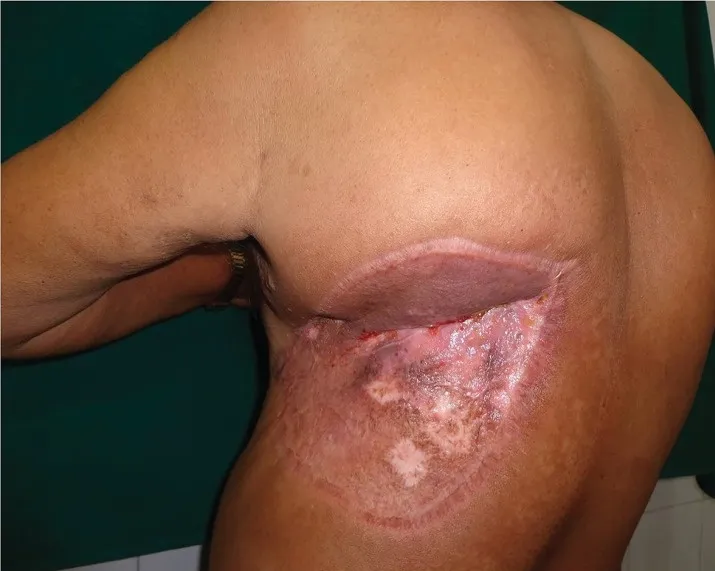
Defect after skin grafting.
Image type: medical_photograph (other_medical_photograph)